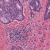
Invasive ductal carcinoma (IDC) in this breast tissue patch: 0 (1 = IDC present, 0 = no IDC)